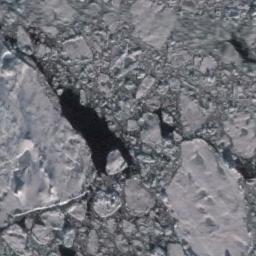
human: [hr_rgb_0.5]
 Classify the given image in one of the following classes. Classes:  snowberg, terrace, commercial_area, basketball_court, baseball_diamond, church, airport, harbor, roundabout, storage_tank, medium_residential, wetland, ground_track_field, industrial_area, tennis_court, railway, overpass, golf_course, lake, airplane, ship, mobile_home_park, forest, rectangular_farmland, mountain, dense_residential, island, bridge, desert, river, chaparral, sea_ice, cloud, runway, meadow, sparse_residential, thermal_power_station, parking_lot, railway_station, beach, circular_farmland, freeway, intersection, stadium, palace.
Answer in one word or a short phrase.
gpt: sea_ice